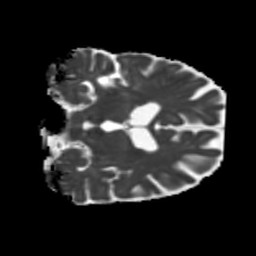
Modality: MD
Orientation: coronal
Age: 64
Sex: male
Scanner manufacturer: siemens
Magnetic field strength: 3 T
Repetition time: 5.25 s
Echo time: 0.08 s